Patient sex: M
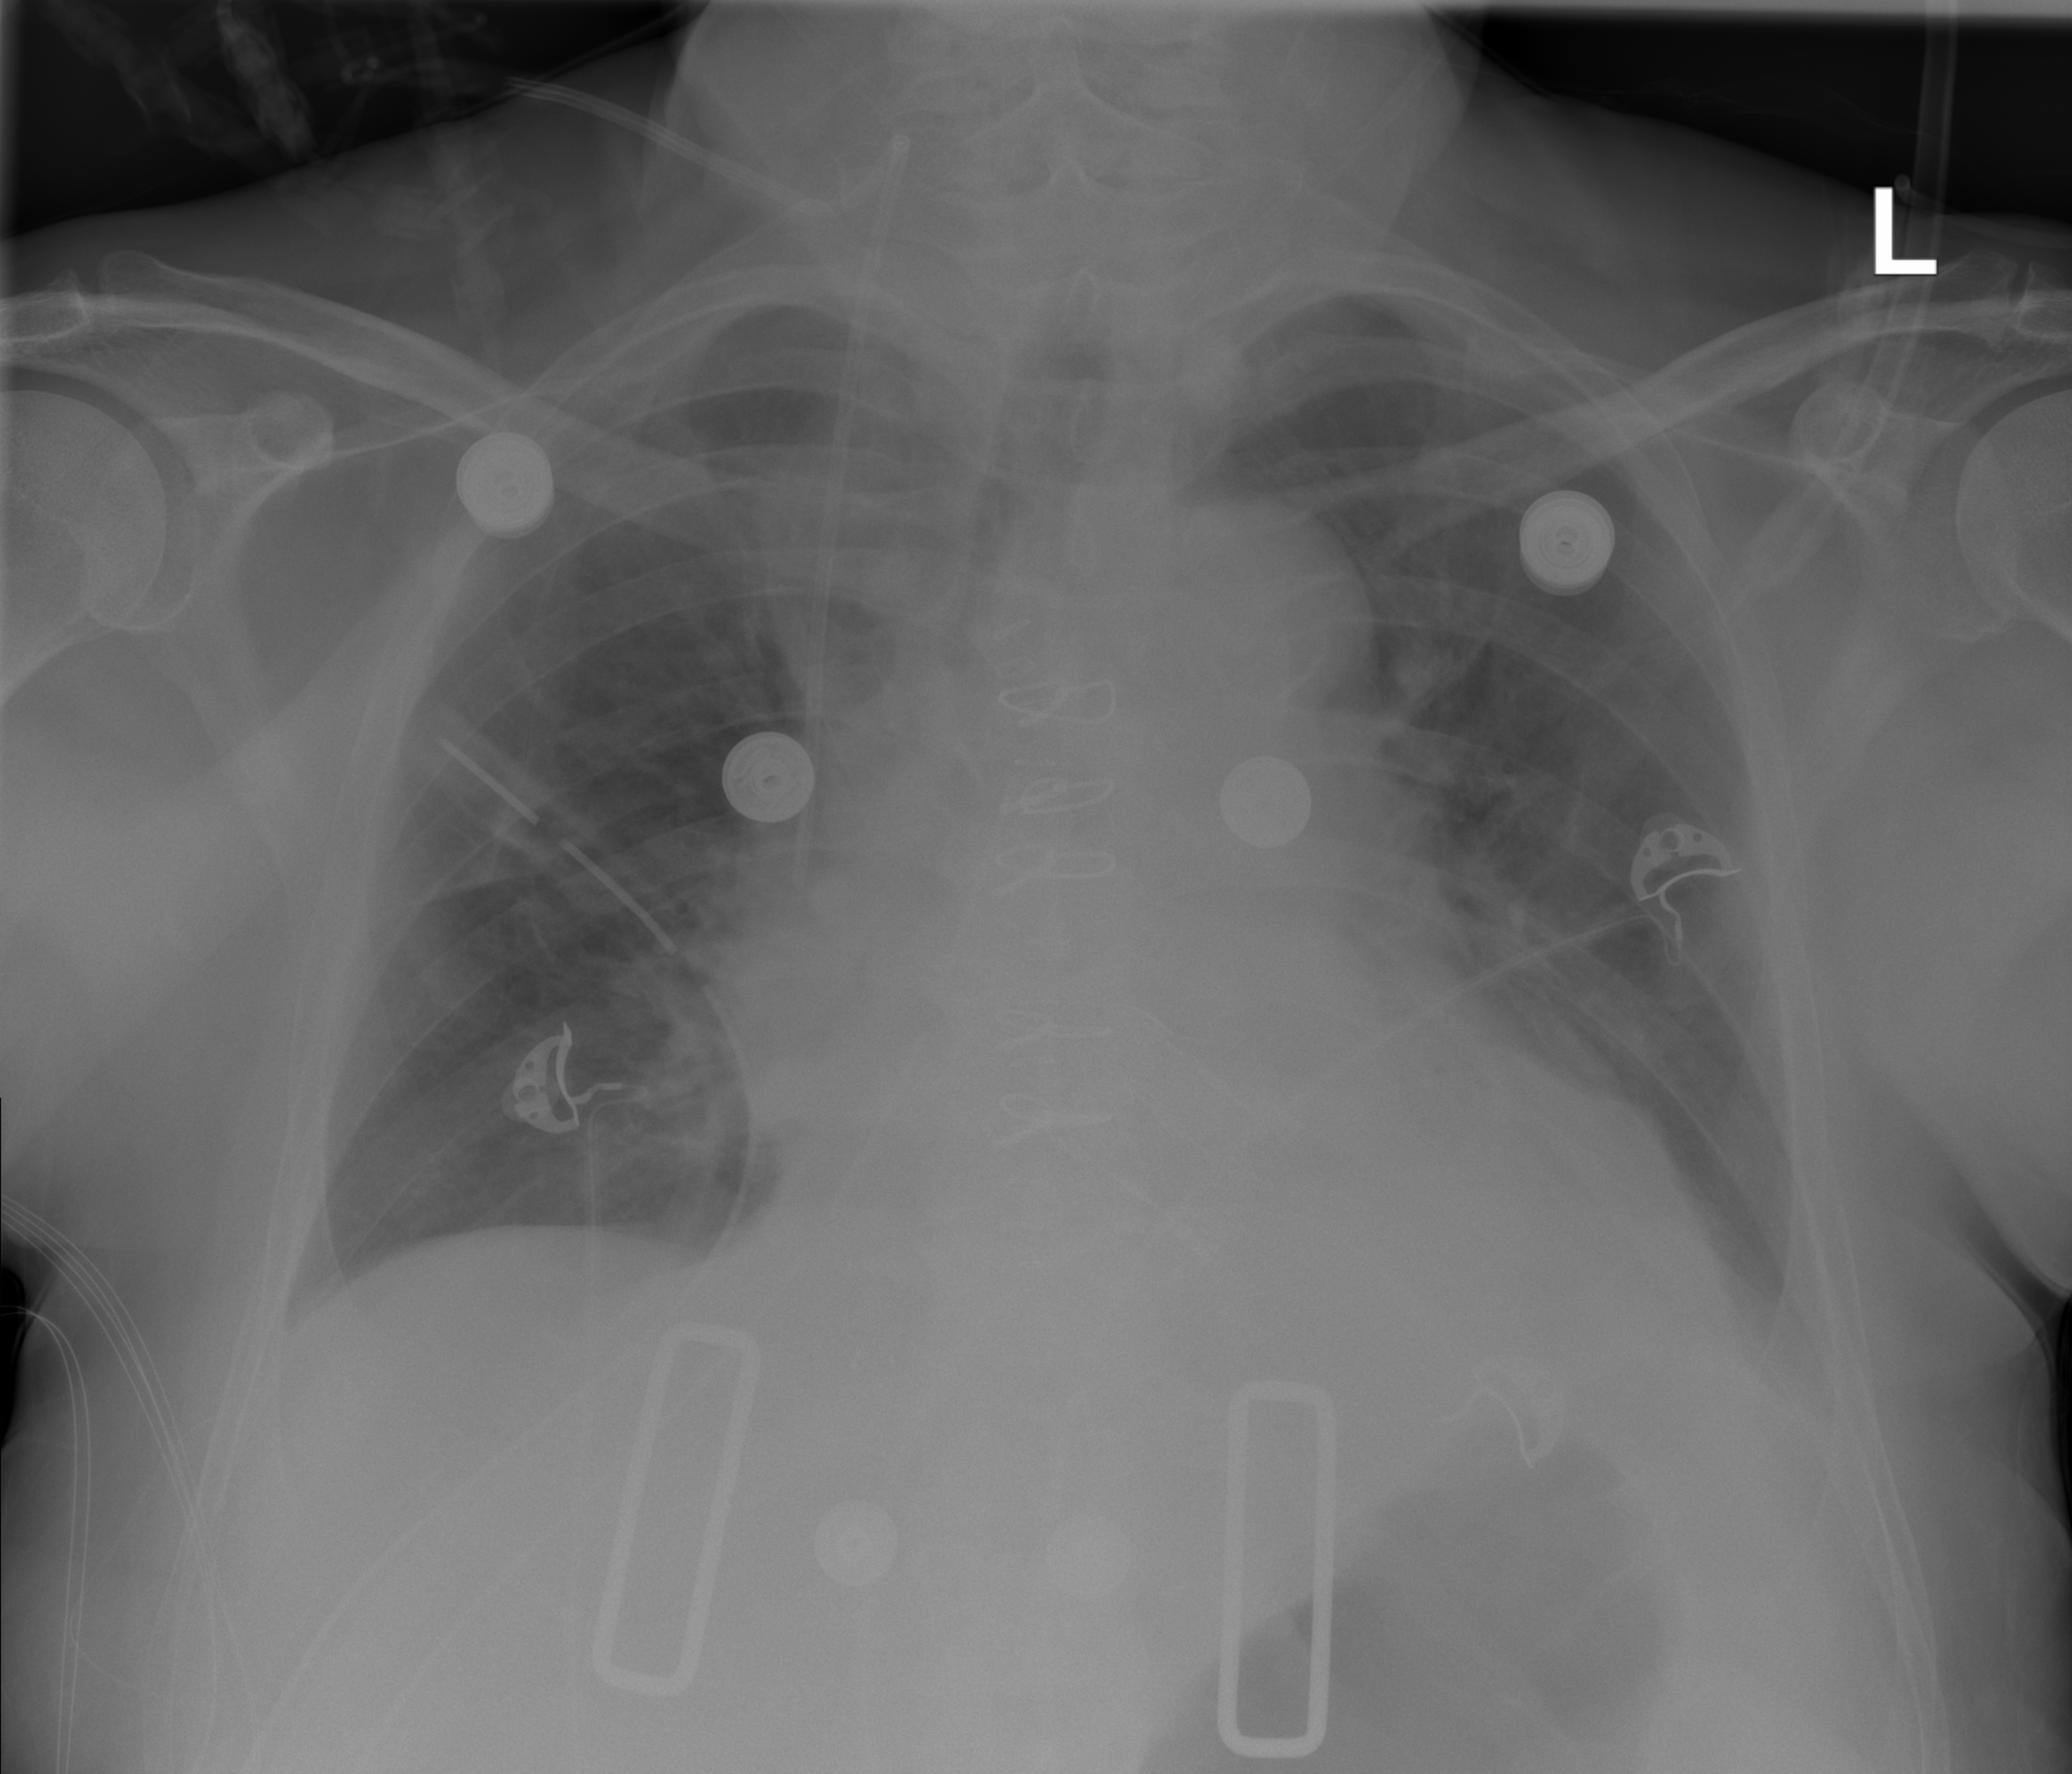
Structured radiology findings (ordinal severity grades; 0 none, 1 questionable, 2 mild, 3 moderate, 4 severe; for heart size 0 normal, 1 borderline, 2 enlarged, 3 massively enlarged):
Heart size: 1
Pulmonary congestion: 2
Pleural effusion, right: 2
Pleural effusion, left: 2
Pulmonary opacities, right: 0
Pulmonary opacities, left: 0
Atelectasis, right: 2
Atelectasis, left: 2